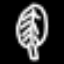
Label: leaf